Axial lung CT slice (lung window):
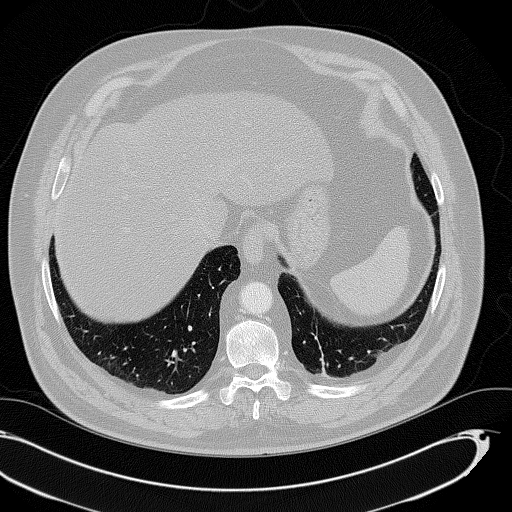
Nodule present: no